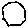
Label: hexagon